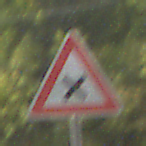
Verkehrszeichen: KreuzungOderEinmuendung
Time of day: MorningAfternoon
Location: Outdoor (Suburban)
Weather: Clear
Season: NotSpecified
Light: Natural